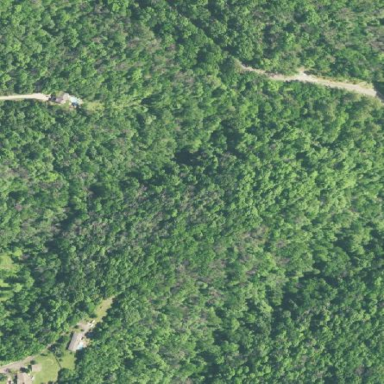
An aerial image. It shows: Forest area.